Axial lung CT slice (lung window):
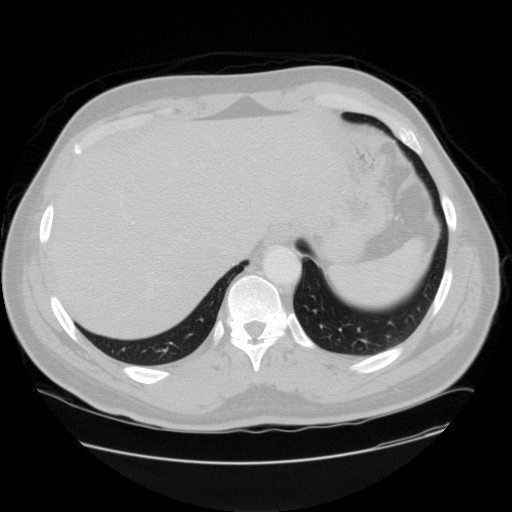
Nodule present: no